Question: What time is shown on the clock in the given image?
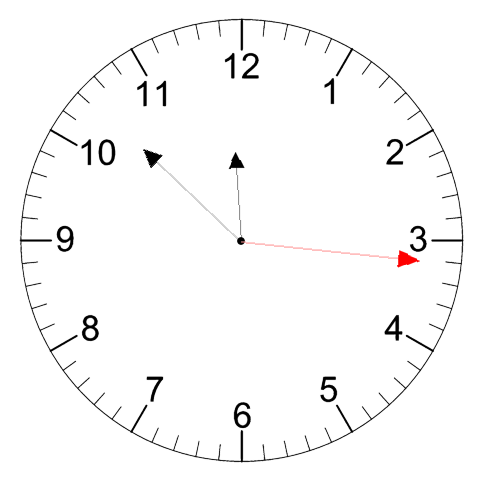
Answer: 11:52:16